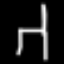
Label: chair